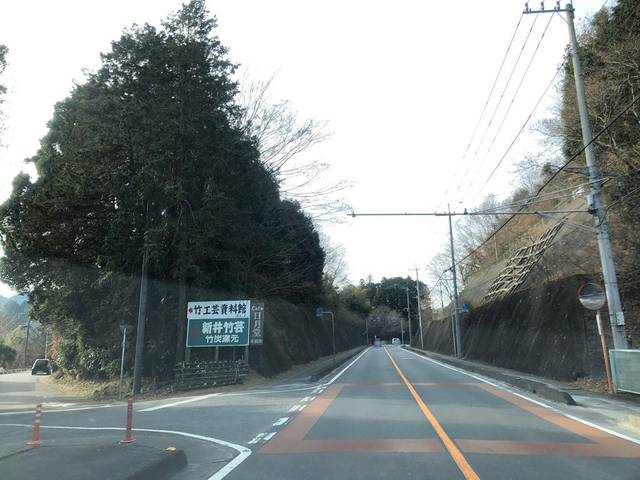
Region: Japan
Coordinates: 35.882, 139.297